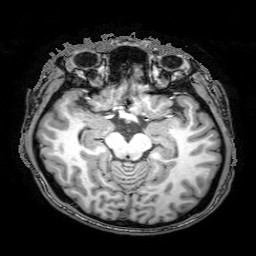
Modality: T1w
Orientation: axial
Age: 27
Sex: male
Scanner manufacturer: philips
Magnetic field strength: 3 T
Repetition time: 8.088 s
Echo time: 3.696 s